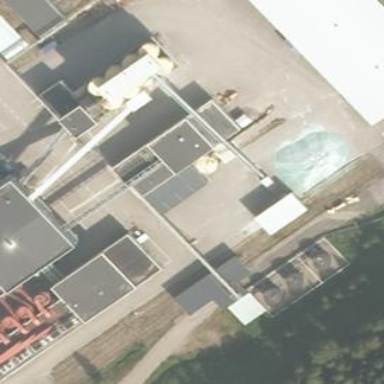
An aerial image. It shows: Manufacturing building.